Question: In the Epic Win iPhone app, they seem to have some sort of image view in the front of another view. How does one implement this?
Example:
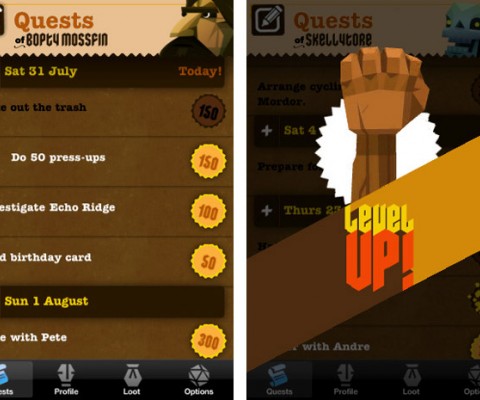
Answer: All you have to do is to create a new view and add it to the window. You can do that like this:
'''
UIView *overlayView = [[UIView alloc] initWithFrame:CGRectMake(0, 0, 320, 480)];
overlayView.backgroundColor = [UIColor colorWithWhite:0 alpha:.5];
[overlayView addSubview:<#imageView#>];
[self.view.window addSubview:overlayView];
[overlayView release];
'''
Let me know if that works for you.